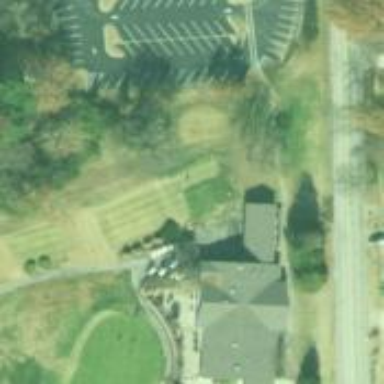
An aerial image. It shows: Path for golf carts.